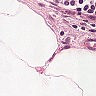
Metastatic tissue present: no